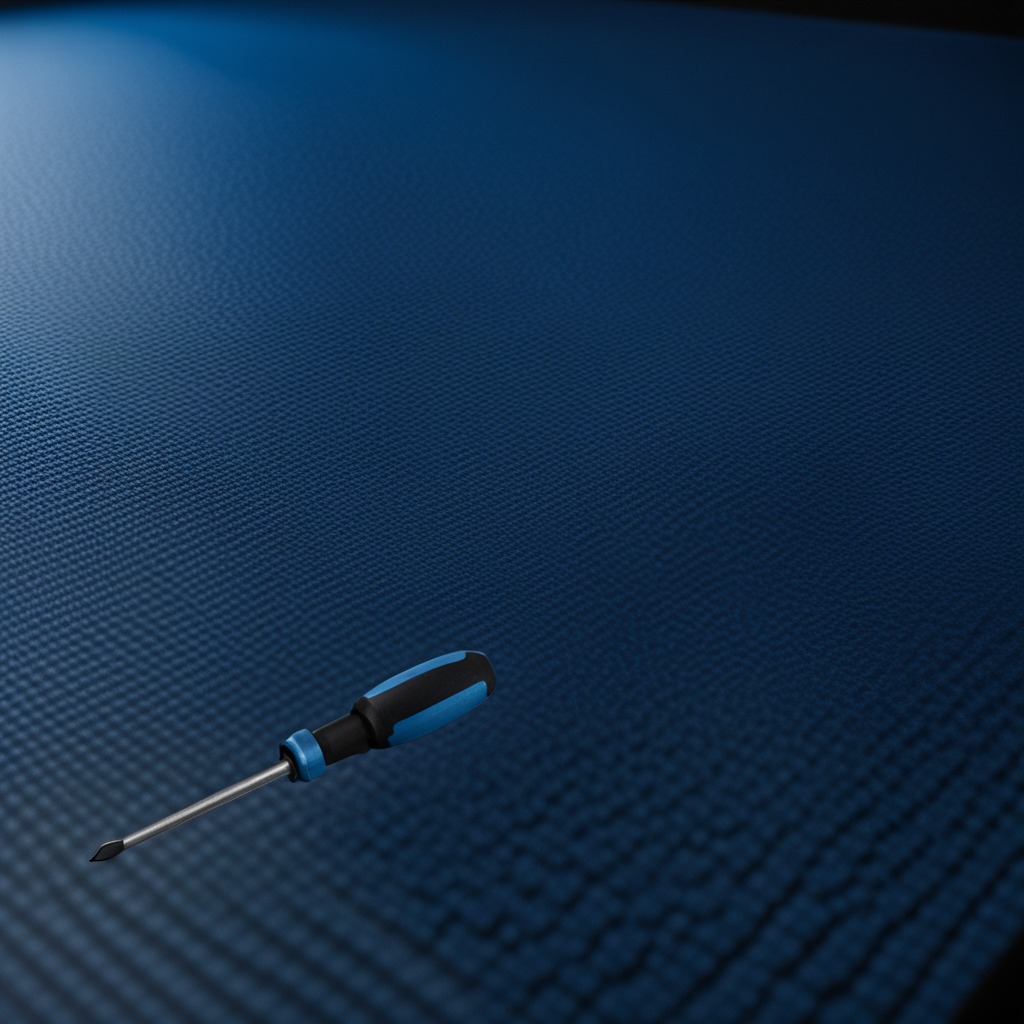
A screwdriver lies on the tabletop.